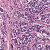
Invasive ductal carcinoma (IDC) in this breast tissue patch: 1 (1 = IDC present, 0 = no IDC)